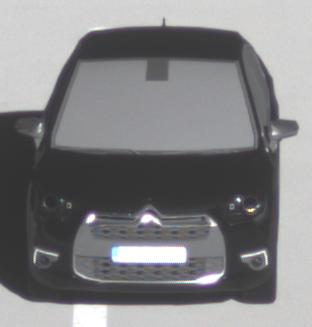
Make: Citroen
Model: DS 4 VTi 120
Detailed model: DS 4
Model produced from: 2011/05
Model produced until: 2015/01
Doors: 5
Color: black
Road condition: dry road
Daytime: morning or afternoon
Contrast: high contrast